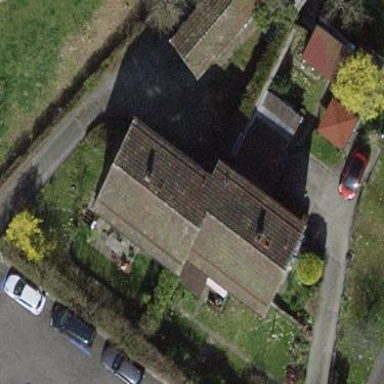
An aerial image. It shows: Semidetached house with gabled roof.